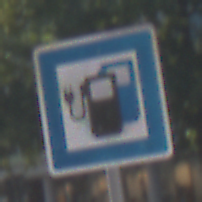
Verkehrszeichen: LadestationFuerElektrofahrzeuge
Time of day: MorningAfternoon
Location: Outdoor (Urban)
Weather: Clear
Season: NotSpecified
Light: Natural